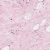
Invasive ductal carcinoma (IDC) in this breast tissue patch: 0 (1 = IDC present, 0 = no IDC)